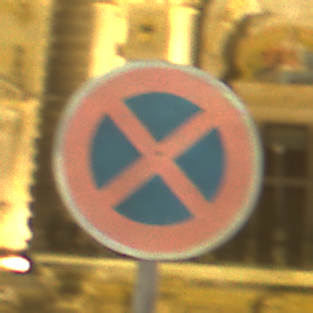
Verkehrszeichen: AbsolutesHalteverbot
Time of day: Night
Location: Outdoor (Urban)
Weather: Overcast
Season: NotSpecified
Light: Artificial